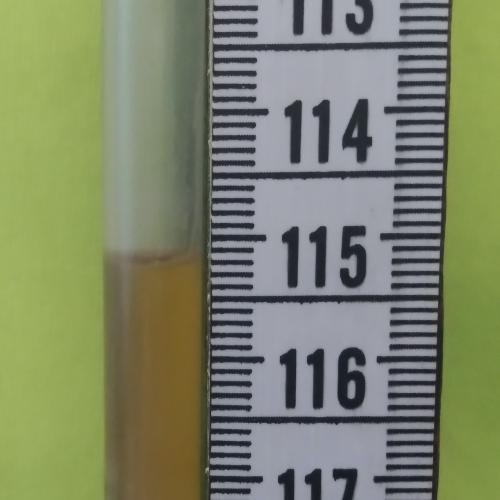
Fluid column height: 115.2 cm